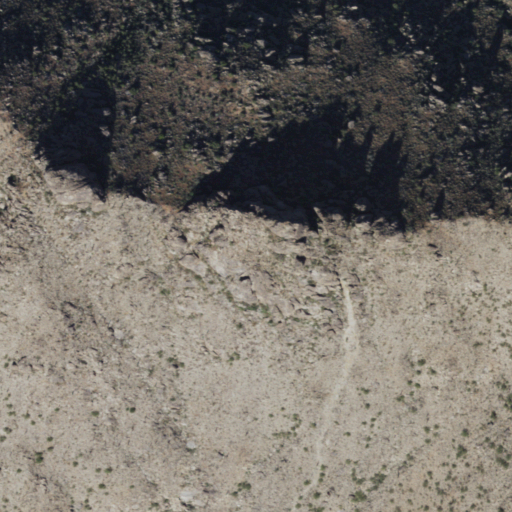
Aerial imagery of mountain in Arizona named Butterfly Mountain containing only shrub